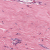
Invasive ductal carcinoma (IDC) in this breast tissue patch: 0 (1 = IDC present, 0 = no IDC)